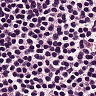
Metastatic tissue present: no